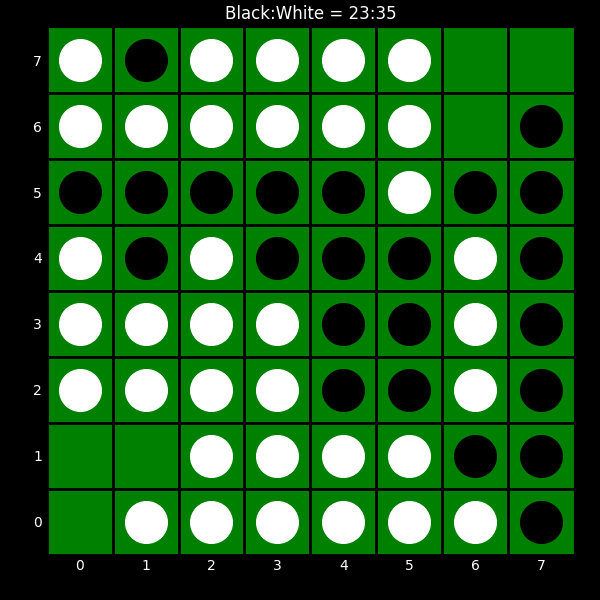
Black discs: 23
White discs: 35